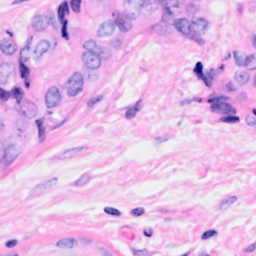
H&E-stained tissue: Breast